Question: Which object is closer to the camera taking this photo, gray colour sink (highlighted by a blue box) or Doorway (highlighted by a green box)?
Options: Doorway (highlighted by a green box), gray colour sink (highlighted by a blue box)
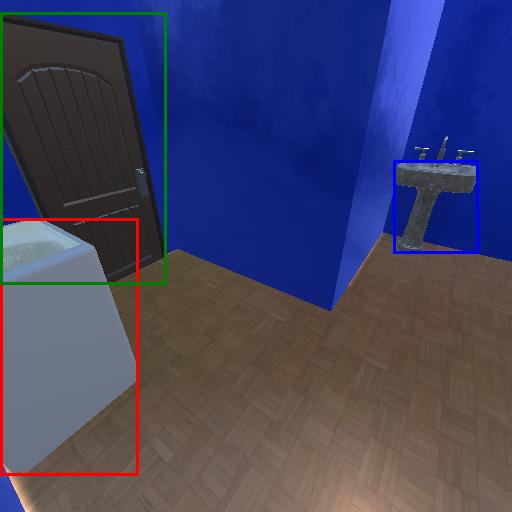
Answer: Doorway (highlighted by a green box)